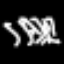
Label: palm tree